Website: bh-photo
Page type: gifting
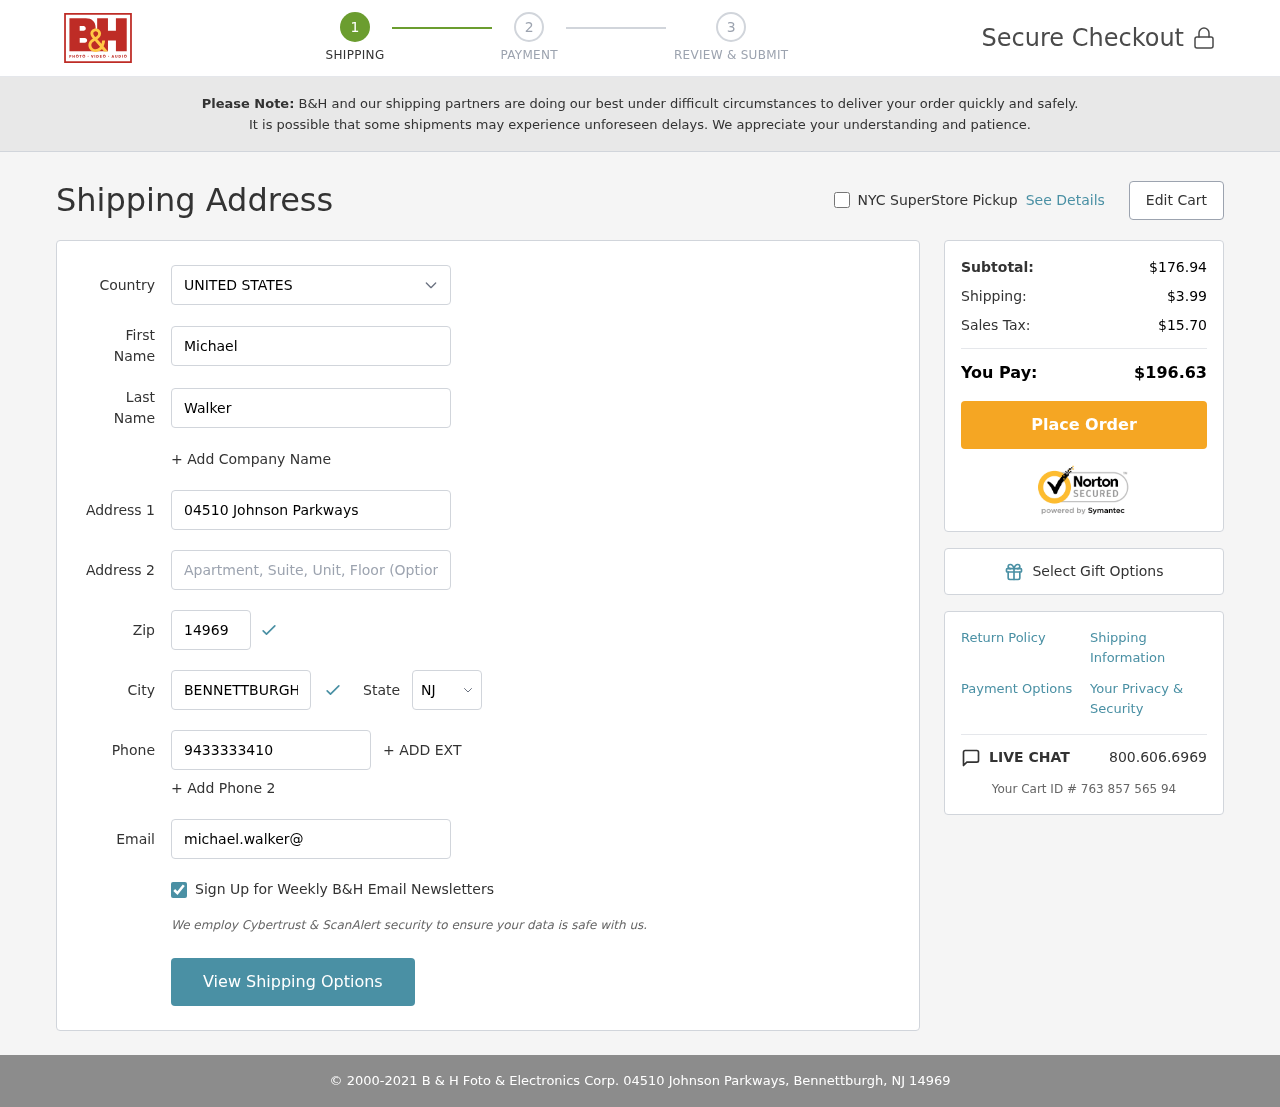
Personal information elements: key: PII_CITY
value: Bennettburgh
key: PII_COUNTRY
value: United States
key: PII_EMAIL
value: michael.walker@hotmail.com
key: PII_FIRSTNAME
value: Michael
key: PII_LASTNAME
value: Walker
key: PII_PHONE
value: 9433333410
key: PII_POSTCODE
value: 14969
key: PII_STATE_ABBR
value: NJ
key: PII_STREET
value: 04510 Johnson Parkways
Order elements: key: ORDER_SUBTOTAL
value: $176.94
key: ORDER_SHIPPING_COST
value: $3.99
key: ORDER_TAX
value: $15.70
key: ORDER_TOTAL
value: $196.63
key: ORDER_ID
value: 763 857 565 94